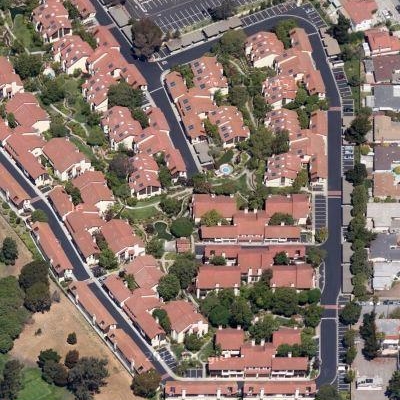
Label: fResident